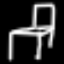
Label: chair